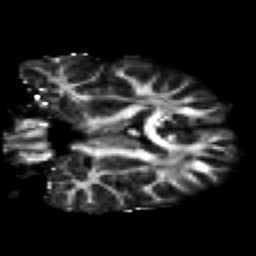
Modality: FA
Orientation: coronal
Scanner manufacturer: ge
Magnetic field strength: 3 T
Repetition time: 7.98 s
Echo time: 0.0701 s